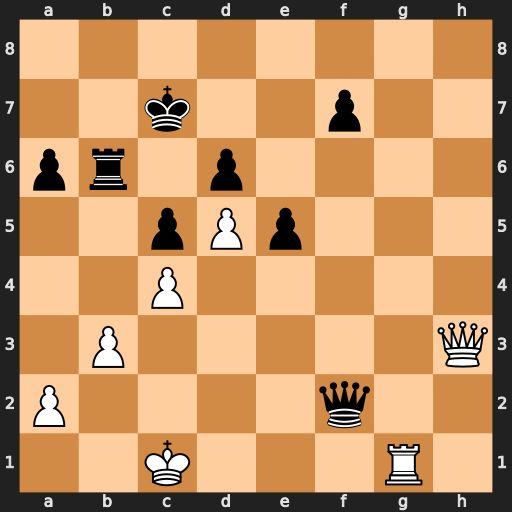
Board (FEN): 8/2k2p2/pr1p4/2pPp3/2P5/1P5Q/P4q2/2K3R1
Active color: w
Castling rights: -
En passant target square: -
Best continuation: Rf1 Rxb3 axb3